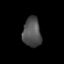
Tissue: prostate
Cell type: T cells
Senescence score: 0.7768
Nuclear area (px): 530
Mean DAPI intensity: 79.864